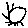
Label: sun